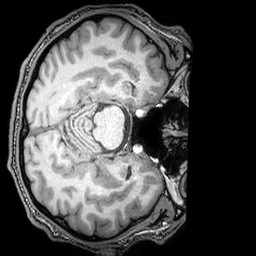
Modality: T1w
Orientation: axial
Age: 28
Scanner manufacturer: philips
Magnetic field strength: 3 T
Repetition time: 0.007 s
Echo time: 0.003501 s